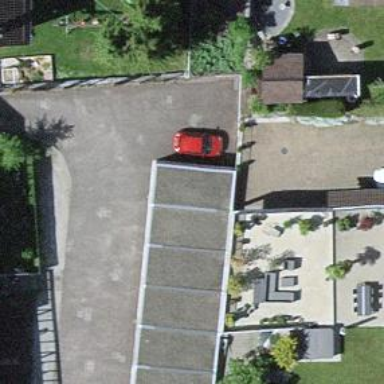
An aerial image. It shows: Group of garages.